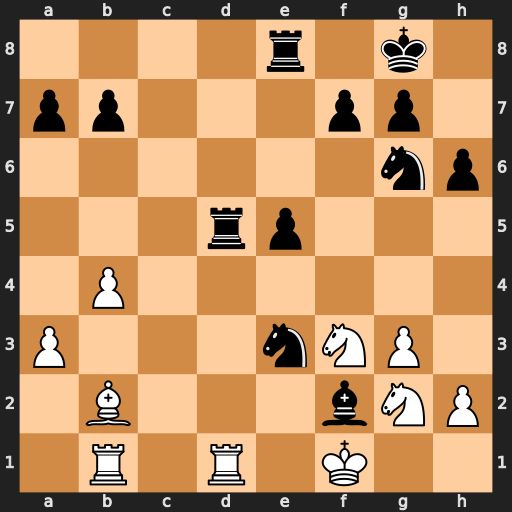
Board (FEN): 4r1k1/pp3pp1/6np/3rp3/1P6/P3nNP1/1B3bNP/1R1R1K2
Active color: w
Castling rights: -
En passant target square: -
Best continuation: Nxe3 Rxd1+ Nxd1